Question: I'm trying to design an HTML table, with a scroll.
The design I'm trying to make is a scrollbar inside its own container, which has a border of itself.

I've tried lots of examples and didn't come up with a solution. I couldn't change the view of the scrollbar. The solutions I tried only changed the thumb and track, but I couldn't at all make a border for the scrollbar.
Is there any way I can create a scrollbar like in the picture above? Or otherwise a scrollbar with a border to make it bolder?
This is my code:
It's a regulat table element
i.e.:
'''
<table>
<thead>
<tr>
<th>Header a<td/>
<th>Header a</td>
<th>Header b</td>
<th>Header c</td>
</tr>
</thead>
<tbody>
<tr>
<td>Cell a</td>
<td>Cell b</td>
<td>Cell c</td>
<tr/>
<tr>
<td>Cell a</td>
<td>Cell b</td>
<td>Cell c</td>
<tr/>
<tr>
<td>Cell a</td>
<td>Cell b</td>
<td>Cell c</td>
<tr/>
<tr>
<td>Cell a</td>
<td>Cell b</td>
<td>Cell c</td>
<tr/>
</tbody>
</table>
'''
If its possible I want to achieve it by only css code
Thanks
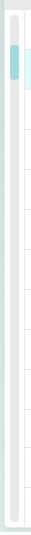
Answer: cross browser is a little problem, then you need javascript. but here is a start for you to play with using only css. webkit (works also in chrome)
note: i added the height to force a scrollbar.
'''
<style>
table{
width:300px;
height:100px;
direction:rtl;
overflow:auto;
display:inline-block;
}
::-webkit-scrollbar {
width: 20px;
}
::-webkit-scrollbar-track {
background-color: #e8eae9;
border: 5px solid #d0dad9;
}
::-webkit-scrollbar-thumb {
background-color: #a5d7de;
border-left: 5px solid #d0dadb;
border-right: 5px solid #d0dadb;
}
::-webkit-scrollbar-thumb:hover {
background-color: #7cadb4;
}
:: scrollbar-track-piece {
color: #red;
}
tbody,thead,tr,th {
direction:ltr ;
}
</style>
'''